Aerial crown-view tile of a tropical tree (Barro Colorado Island, Panama), acquired 20250217:
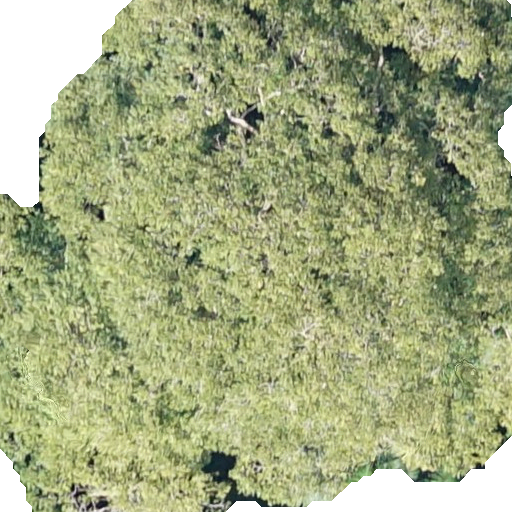
Species: Dipteryx oleifera
GBIF accepted scientific name: Dipteryx oleifera
Crown area: 419.988 m²